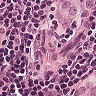
Metastatic tissue present: yes